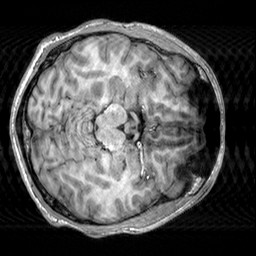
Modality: T1w
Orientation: axial
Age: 25
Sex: male
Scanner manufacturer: siemens
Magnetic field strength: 3 T
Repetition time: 2.3 s
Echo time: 0.00303 s